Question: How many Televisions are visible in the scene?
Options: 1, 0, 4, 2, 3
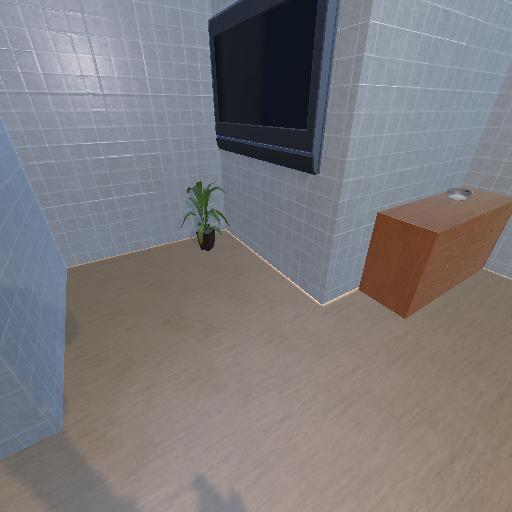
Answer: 1